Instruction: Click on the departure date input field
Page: home
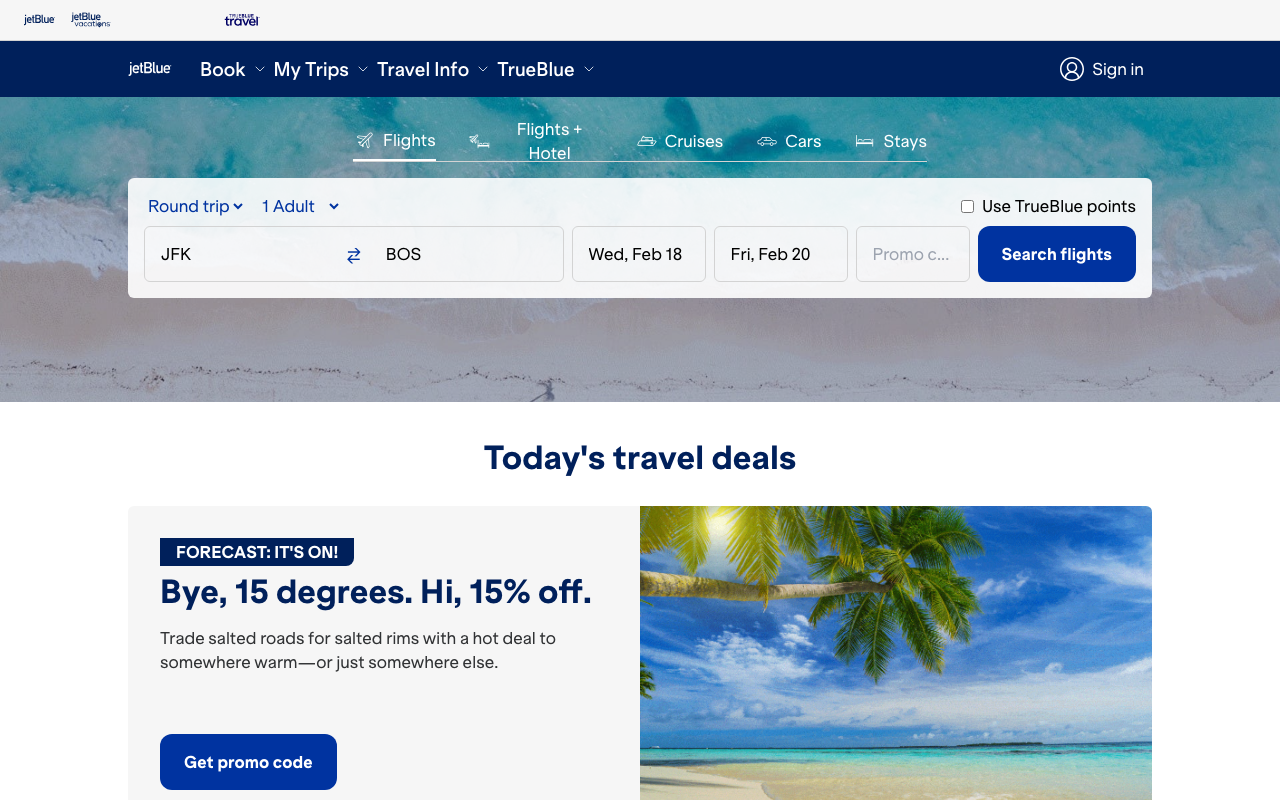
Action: click